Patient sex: F
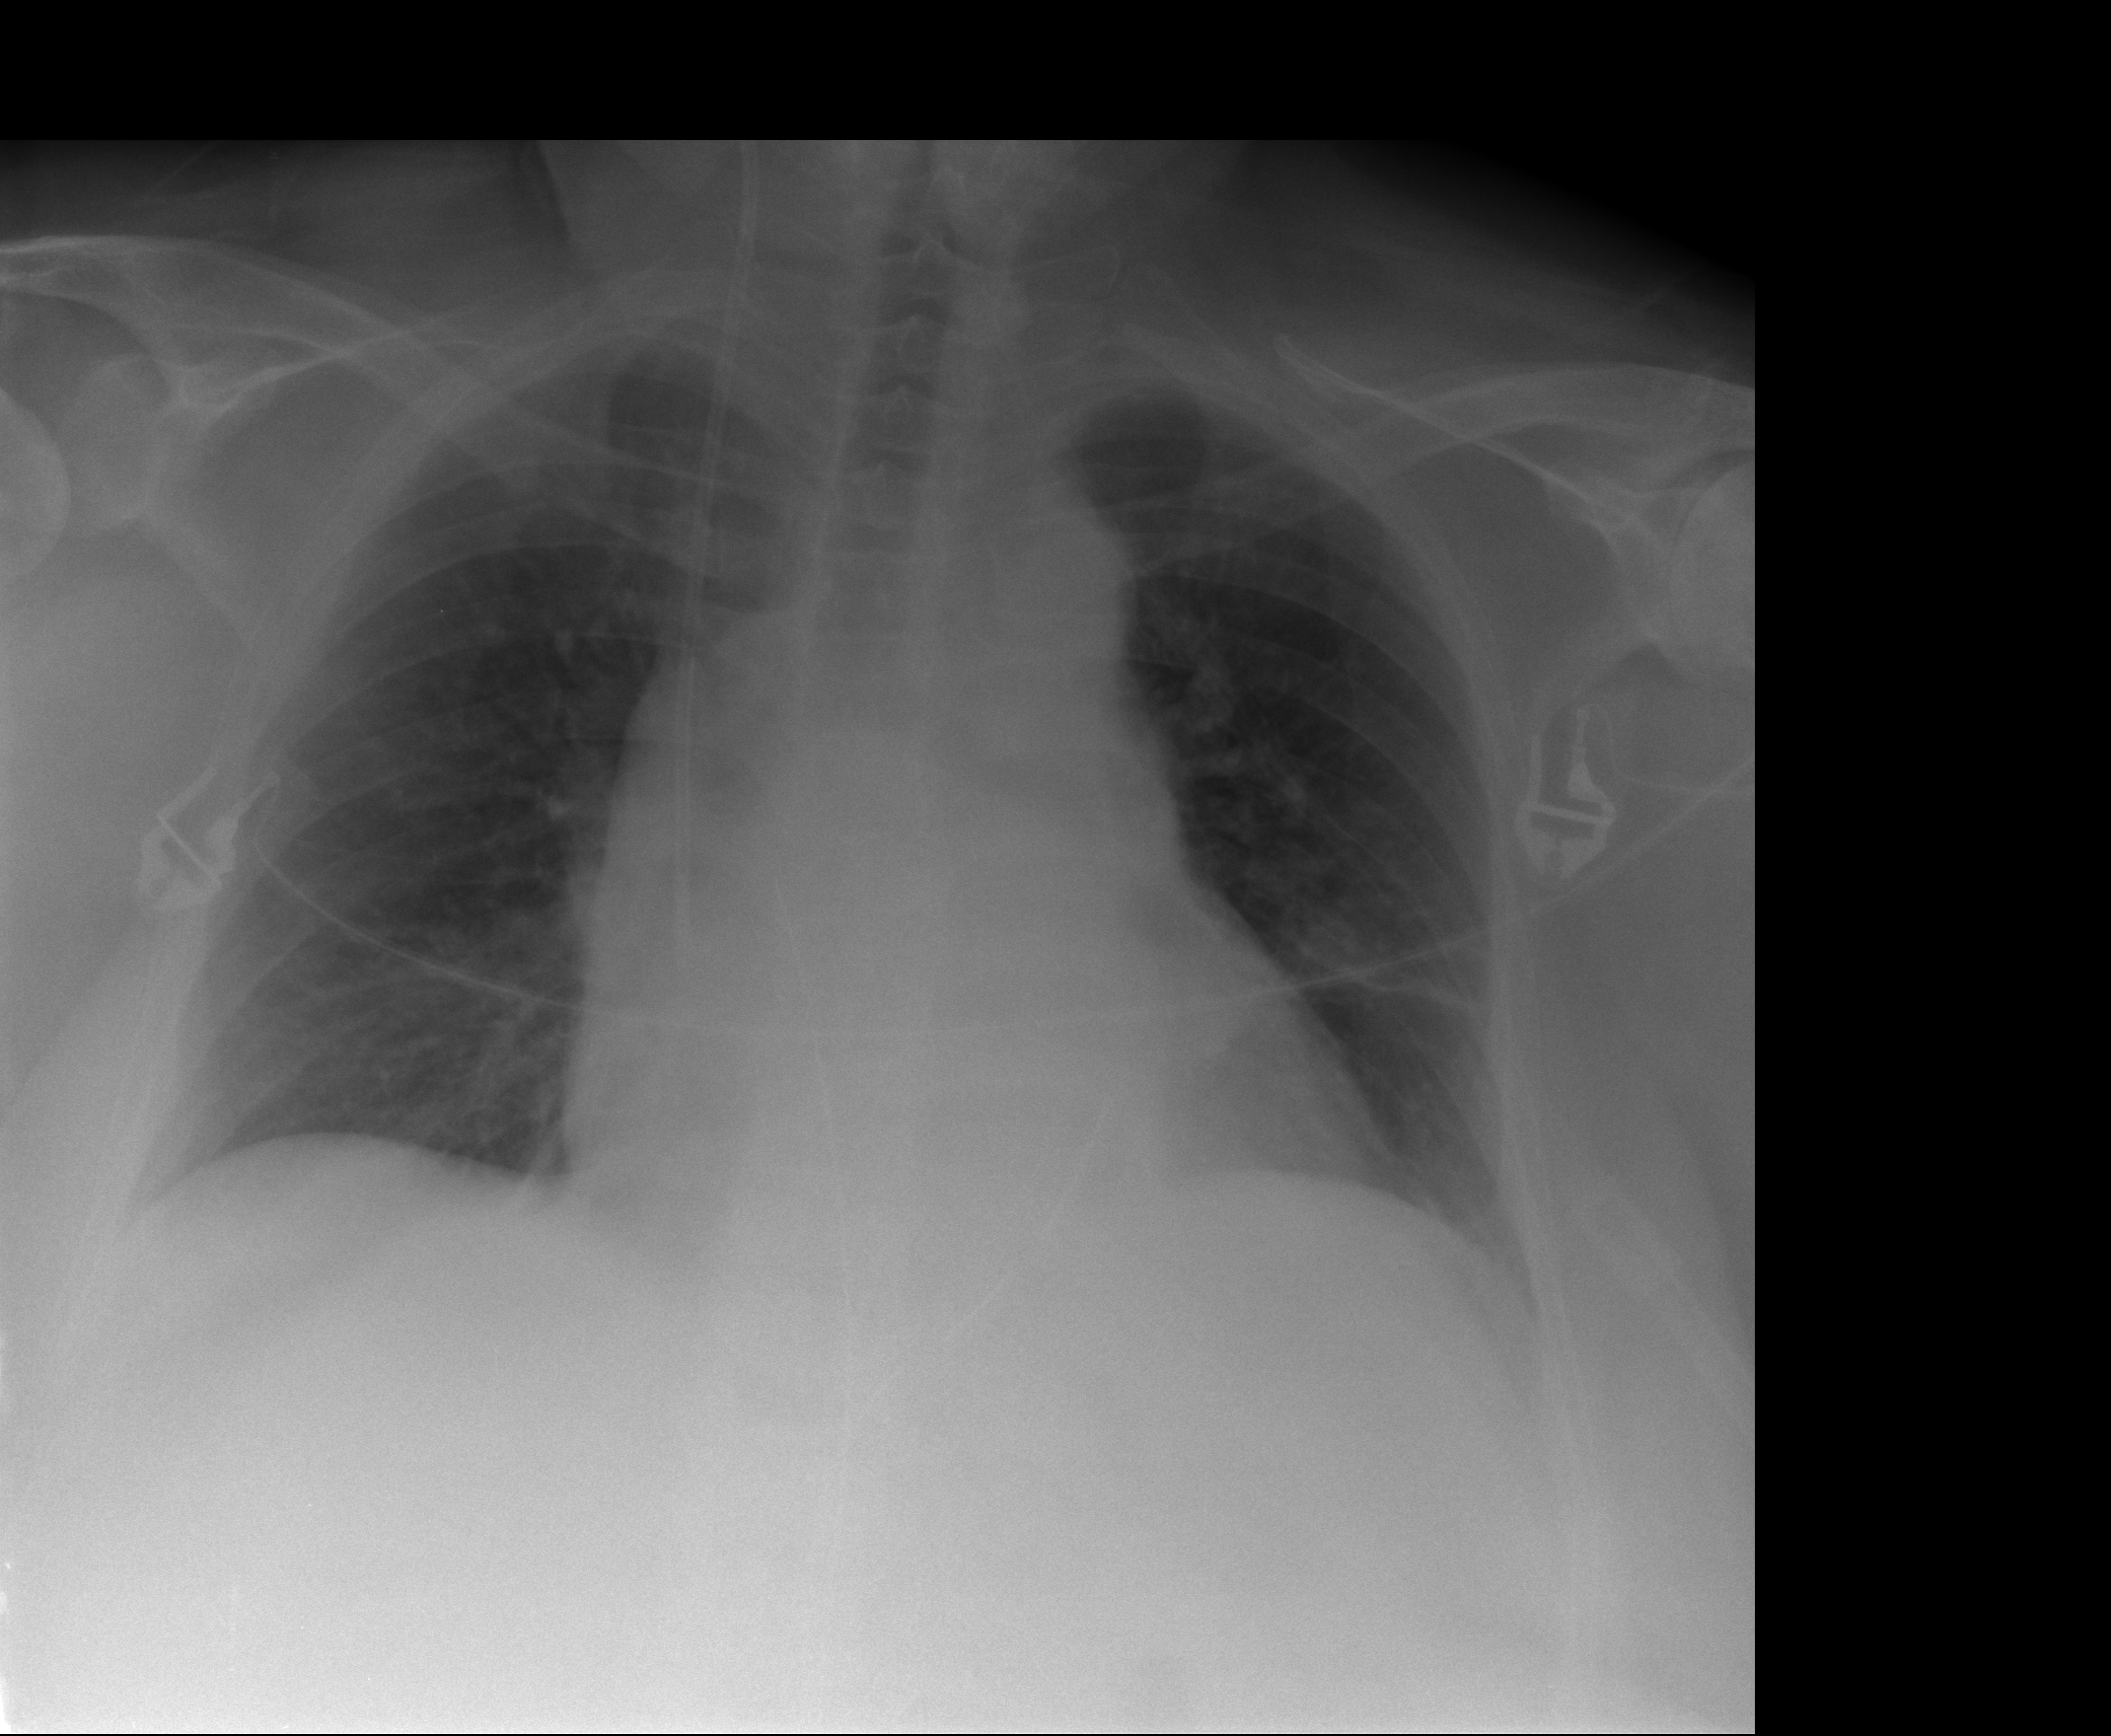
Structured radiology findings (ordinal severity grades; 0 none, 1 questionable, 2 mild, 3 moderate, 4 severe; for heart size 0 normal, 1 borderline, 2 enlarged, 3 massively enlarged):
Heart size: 2
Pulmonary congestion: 2
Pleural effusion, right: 0
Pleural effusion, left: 0
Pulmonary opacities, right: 0
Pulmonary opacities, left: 0
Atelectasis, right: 0
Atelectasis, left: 2